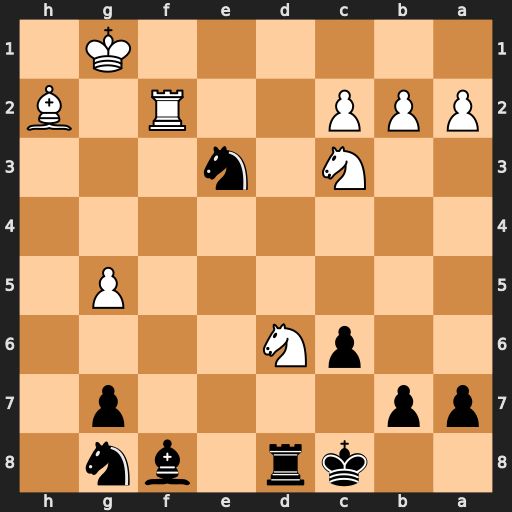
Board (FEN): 2kr1bn1/pp4p1/2pN4/6P1/8/2N1n3/PPP2R1B/6K1
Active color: b
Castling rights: -
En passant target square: -
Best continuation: Bxd6 Bxd6 Rxd6 Rf8+ Rd8